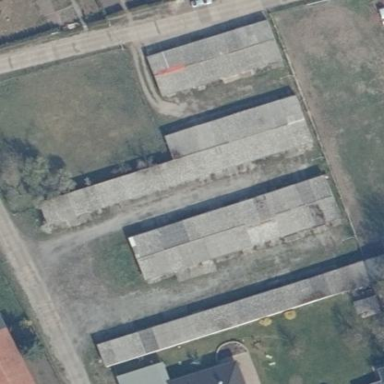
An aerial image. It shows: Area designated for garages.